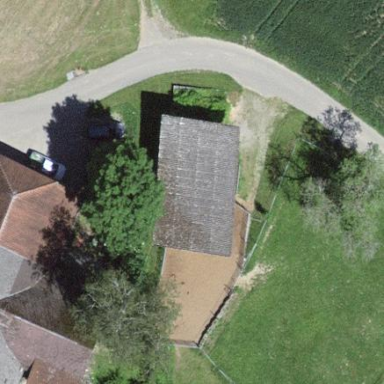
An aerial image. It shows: Shed building.